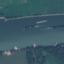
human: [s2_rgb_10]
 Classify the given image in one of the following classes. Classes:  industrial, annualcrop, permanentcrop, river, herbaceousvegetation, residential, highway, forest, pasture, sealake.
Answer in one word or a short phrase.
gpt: River